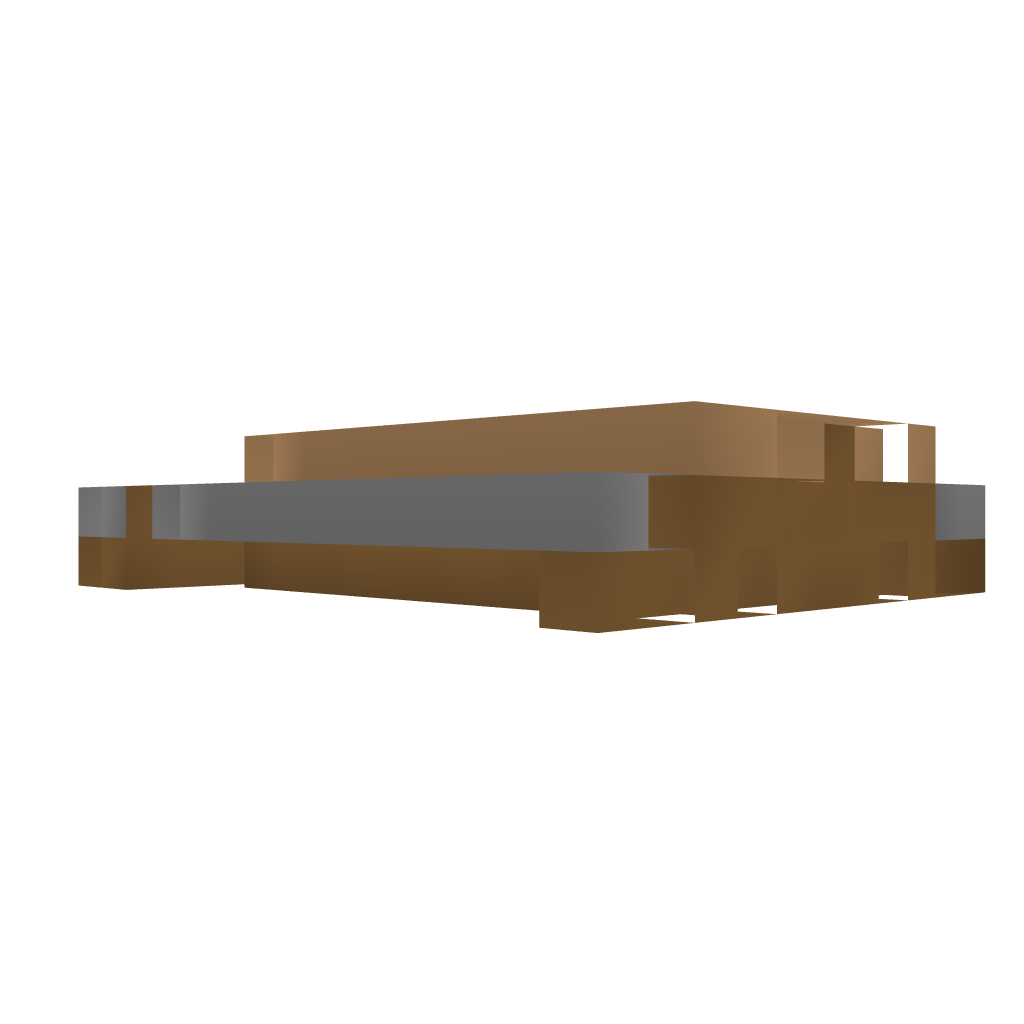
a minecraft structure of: Automatic Pumpkin/Melon Farm bad low quality